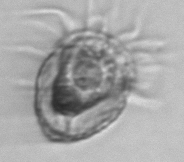
Label: Tintinnina